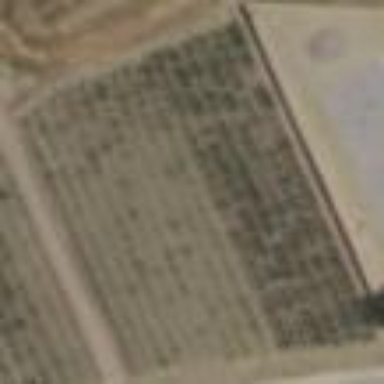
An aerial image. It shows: Vineyard where grapes are grown.